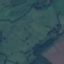
Land use / land cover: Pasture